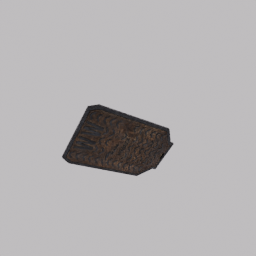
Label: mechanical